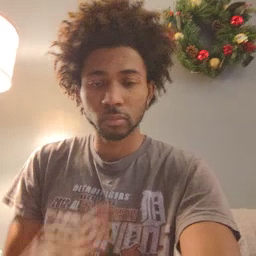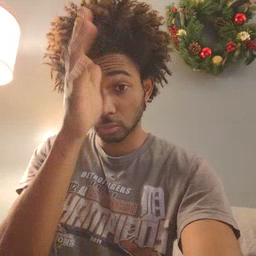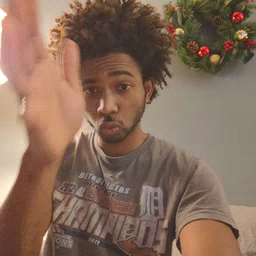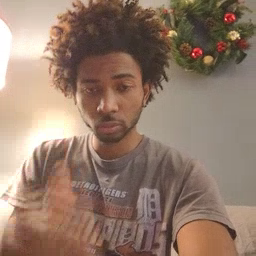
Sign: grandpa